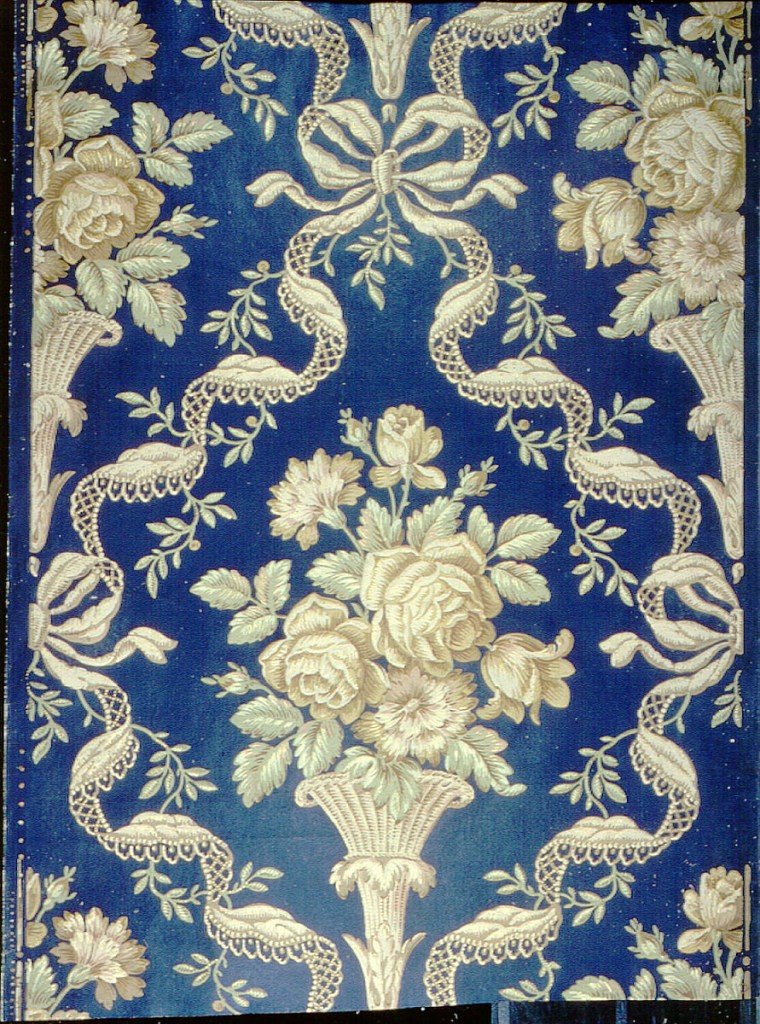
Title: Floral Brocade
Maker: Zuber & Cie, Rixheim, Alsace, France, founded 1797
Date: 1875–1900
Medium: block-printed and embossed paper
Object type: Sidewall
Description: Embossed floral bouquet, surrounded by ribbon diaper pattern with bowknot at top and sides, printed in reds and tans on deep blue ground.